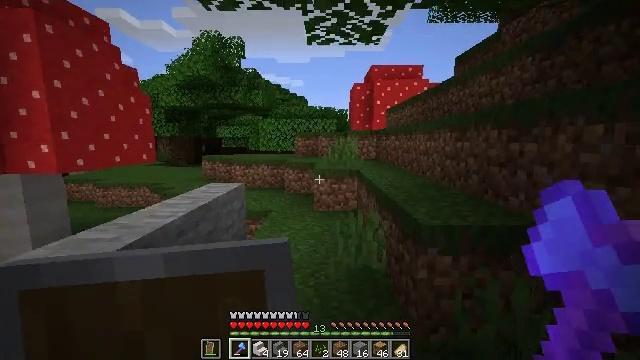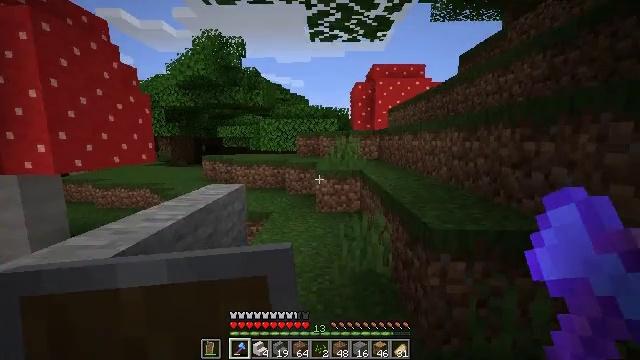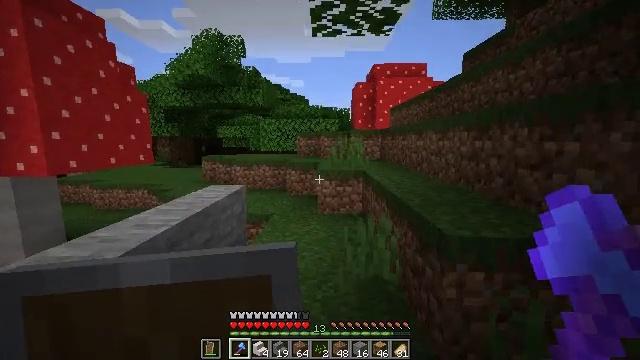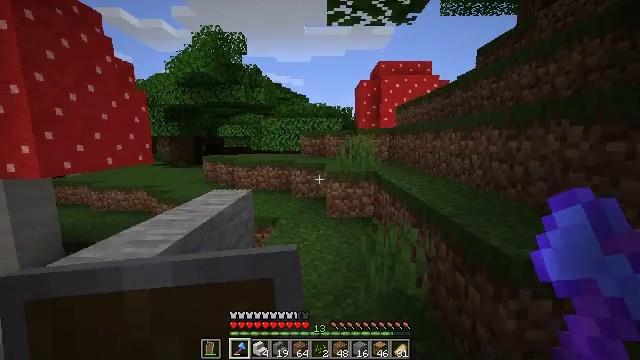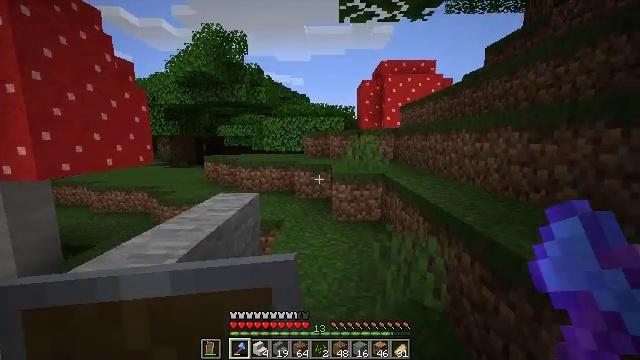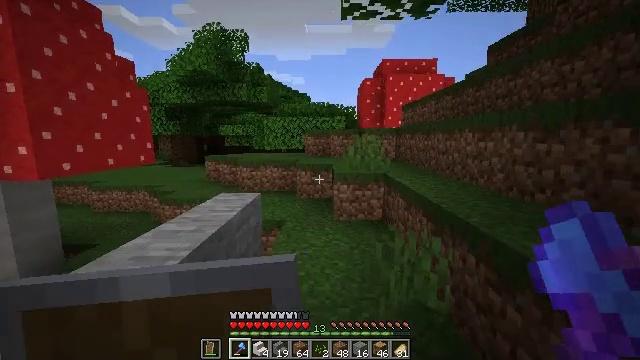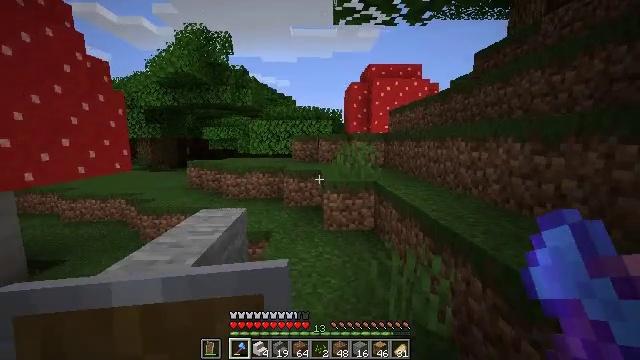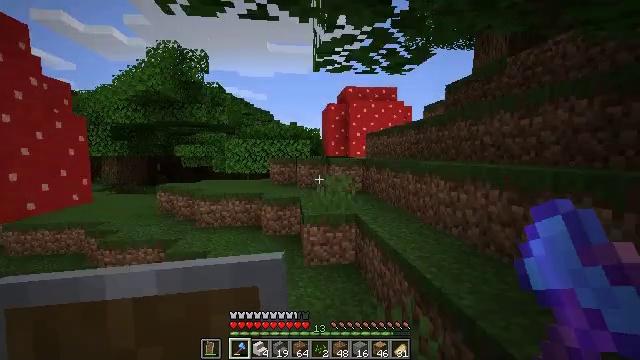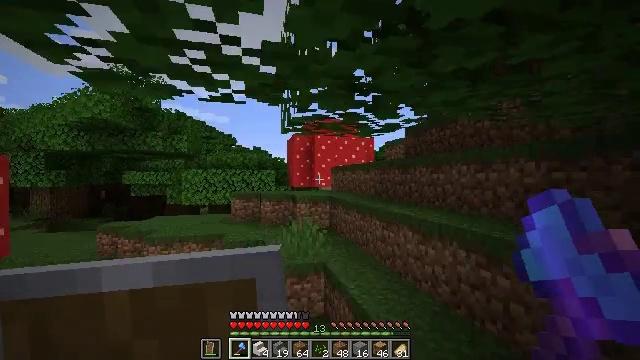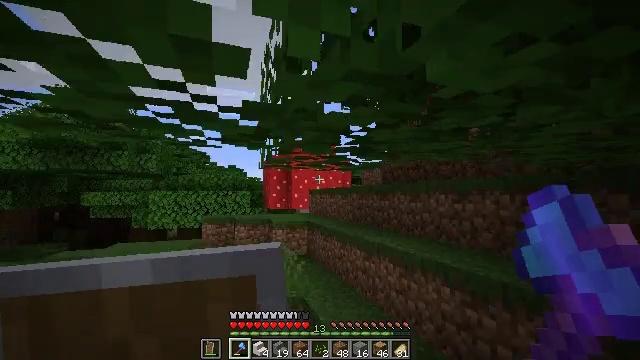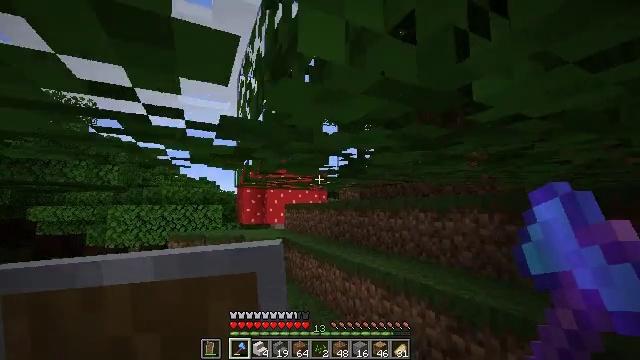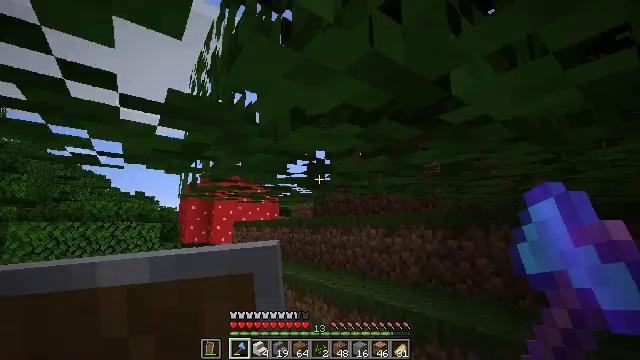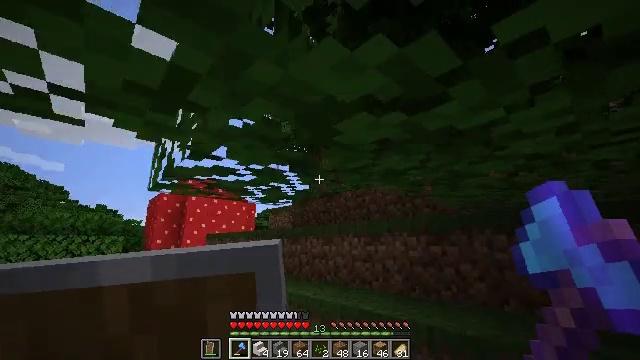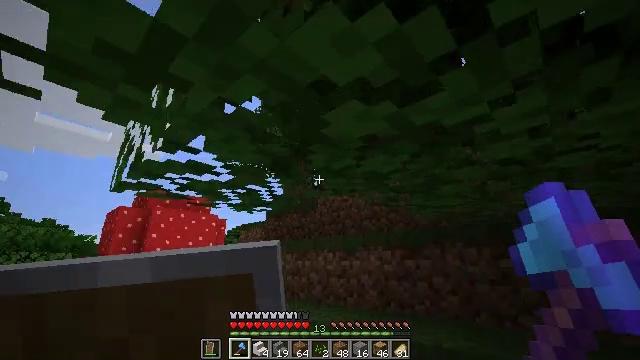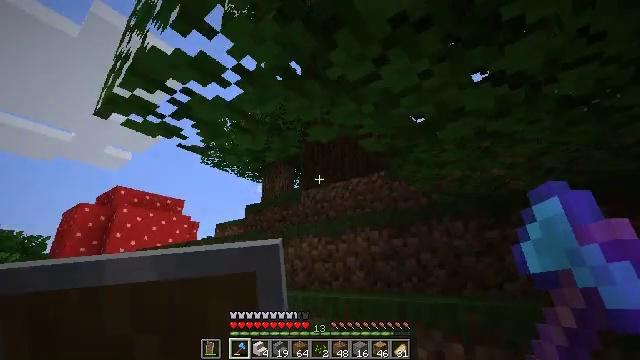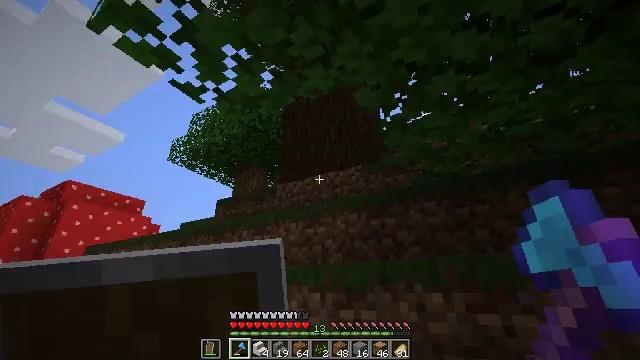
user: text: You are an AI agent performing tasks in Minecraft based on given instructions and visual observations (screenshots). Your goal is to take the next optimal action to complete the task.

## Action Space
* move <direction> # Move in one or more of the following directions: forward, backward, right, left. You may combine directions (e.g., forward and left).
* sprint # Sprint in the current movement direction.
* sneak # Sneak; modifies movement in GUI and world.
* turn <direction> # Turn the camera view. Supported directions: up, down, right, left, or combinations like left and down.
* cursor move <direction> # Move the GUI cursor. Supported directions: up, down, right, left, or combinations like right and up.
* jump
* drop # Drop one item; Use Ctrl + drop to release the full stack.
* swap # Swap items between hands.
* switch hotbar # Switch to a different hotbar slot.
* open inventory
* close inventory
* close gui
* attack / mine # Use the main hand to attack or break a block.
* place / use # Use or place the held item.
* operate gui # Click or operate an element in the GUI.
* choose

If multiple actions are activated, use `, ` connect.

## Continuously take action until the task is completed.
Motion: motion action
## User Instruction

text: Mine the dark oak log from a tree.
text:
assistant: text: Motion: move forward
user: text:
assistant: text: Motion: move forward and move left
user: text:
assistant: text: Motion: move forward and move left
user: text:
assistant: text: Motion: move forward and move left
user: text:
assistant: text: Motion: move forward
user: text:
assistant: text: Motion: move forward, turn right, jump
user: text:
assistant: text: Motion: move forward, turn right and up, jump
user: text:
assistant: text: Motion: move forward, turn right and up, jump
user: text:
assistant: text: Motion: move forward, turn right and up, jump
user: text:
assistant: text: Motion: move forward, turn right and up
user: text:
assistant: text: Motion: move forward, turn right and up
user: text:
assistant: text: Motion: move forward, turn right and up
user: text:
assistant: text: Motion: move forward and move left, turn right and up
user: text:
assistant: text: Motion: move forward and move left, turn right and up
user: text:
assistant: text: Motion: move forward and move left, turn right and up
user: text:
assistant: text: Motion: move forward and move left, turn right and up
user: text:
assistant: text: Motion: move forward and move left, turn right
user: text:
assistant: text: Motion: move forward and move left, turn right
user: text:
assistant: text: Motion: move forward and move left
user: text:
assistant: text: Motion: move forward and move left
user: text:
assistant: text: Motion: move forward and move left, turn right
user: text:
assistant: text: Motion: move forward and move left, turn right and up
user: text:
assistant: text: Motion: move forward and move left, turn right and up, jump
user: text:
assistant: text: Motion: move forward and move left, turn right and up, jump
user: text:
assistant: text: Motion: move forward, turn right and up, jump
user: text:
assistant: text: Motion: move forward, turn right and up, jump
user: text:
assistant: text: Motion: move forward, turn right and up, jump
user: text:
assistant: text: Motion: move forward, turn right and up, jump
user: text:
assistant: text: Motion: move forward, turn up, jump
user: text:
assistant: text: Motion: move forward, jump